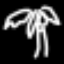
Label: palm tree